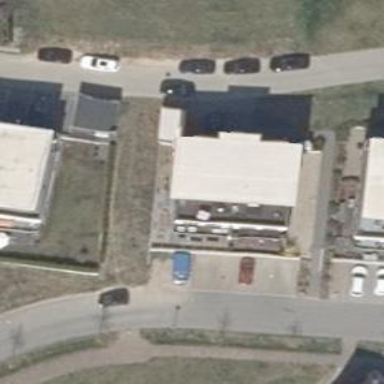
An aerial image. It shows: Beige apartments building.